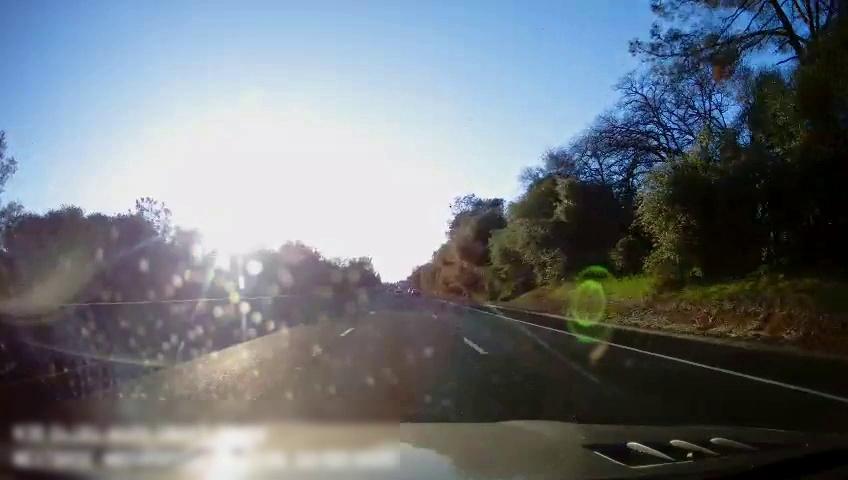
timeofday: Day
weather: Cloudy
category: Drivable Space
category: Vehicles | Car
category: Lanes | Alternate Lane
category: Lanes | Current Lane
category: Lanes | Current Lane
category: Lanes | Alternate Lane